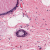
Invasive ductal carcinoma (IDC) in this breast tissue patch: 0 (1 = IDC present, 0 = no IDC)